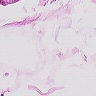
Metastatic tissue present: no